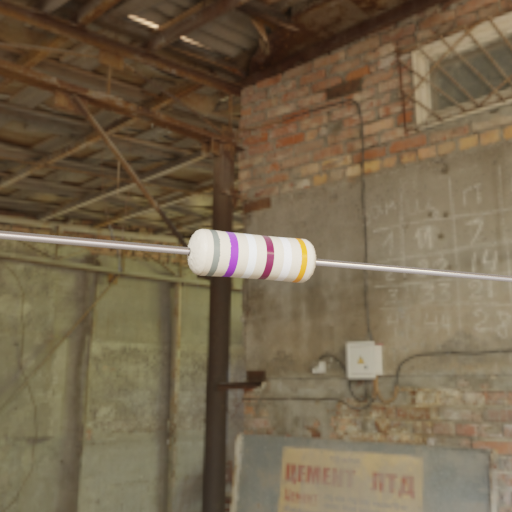
Resistor colour bands (in order): gray, violet, white, brown, white, orange